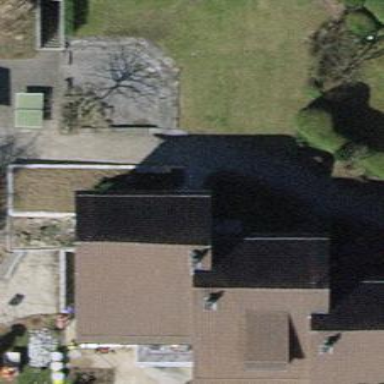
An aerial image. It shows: Terrace building.